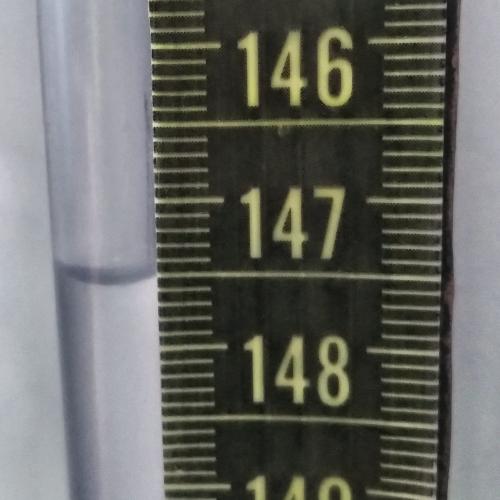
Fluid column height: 147.5 cm